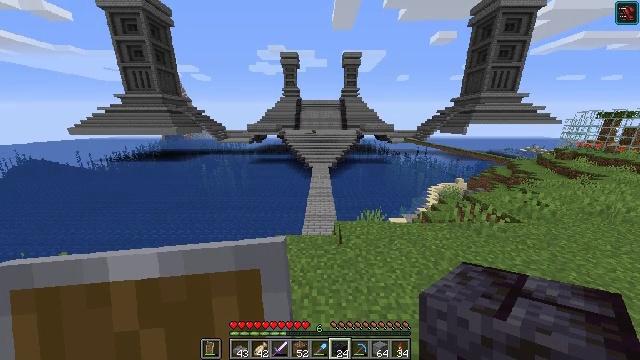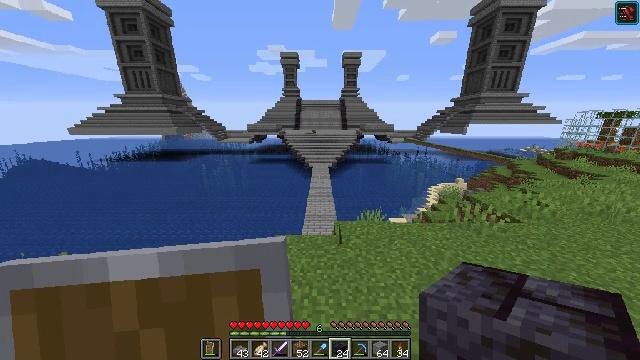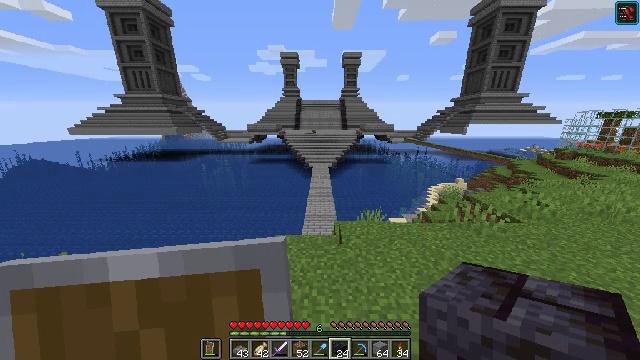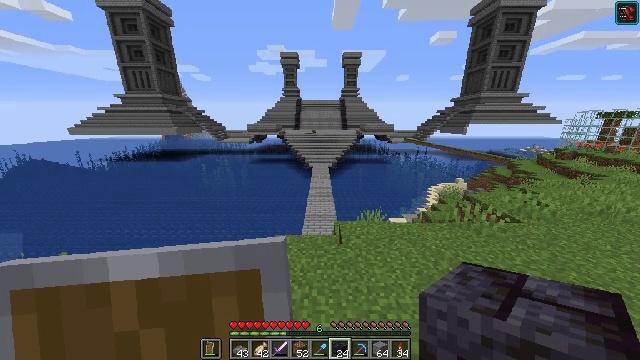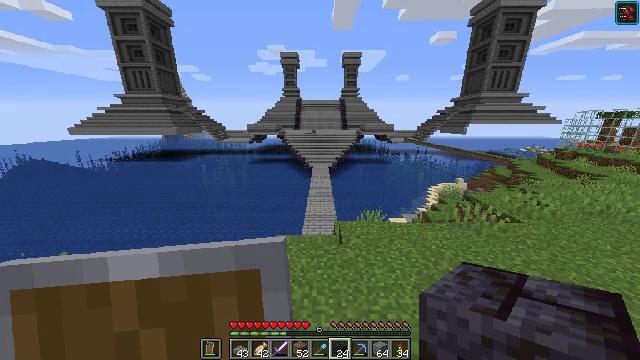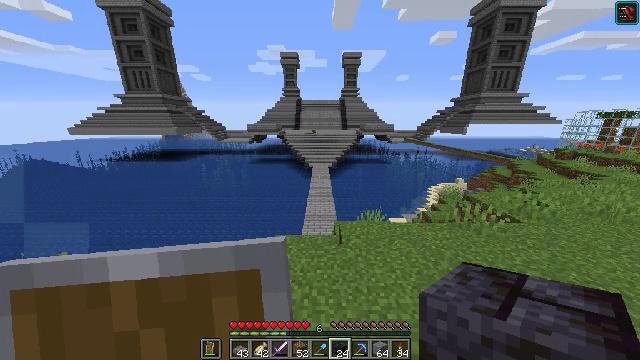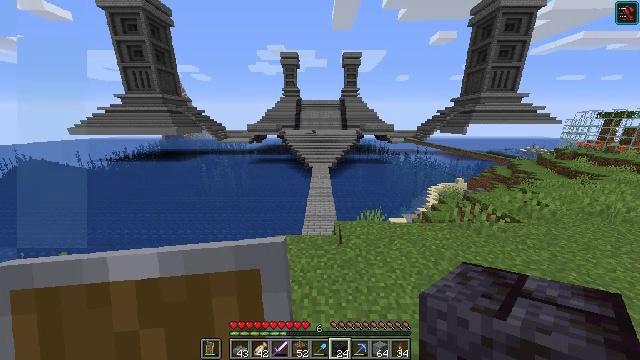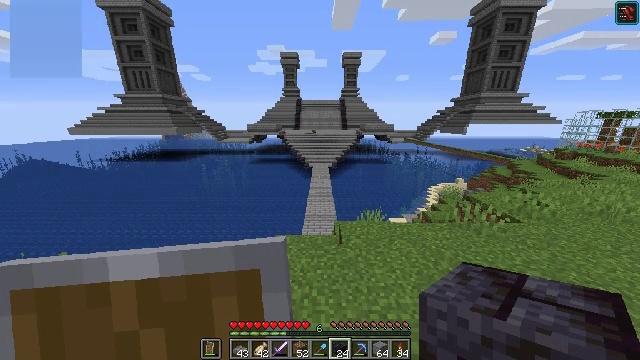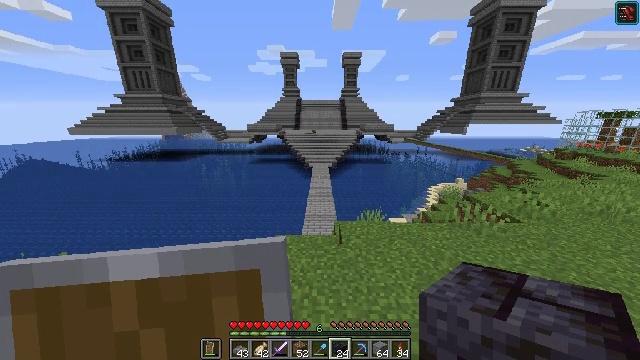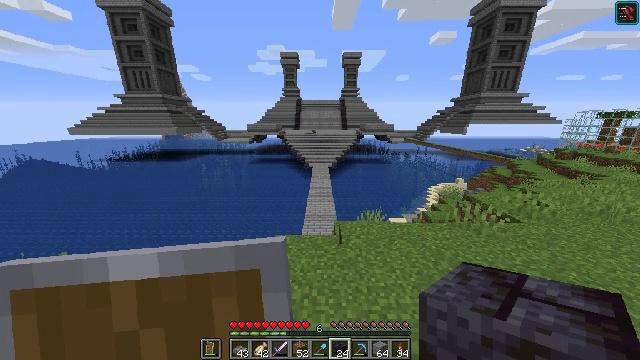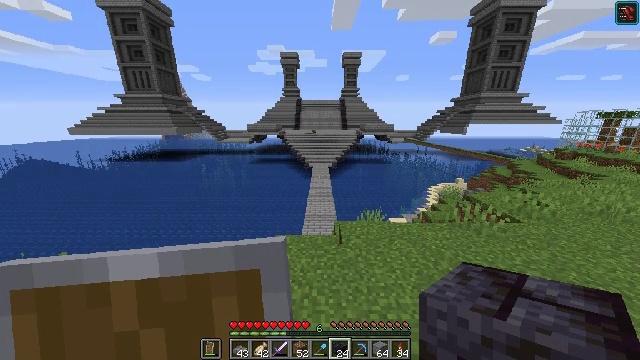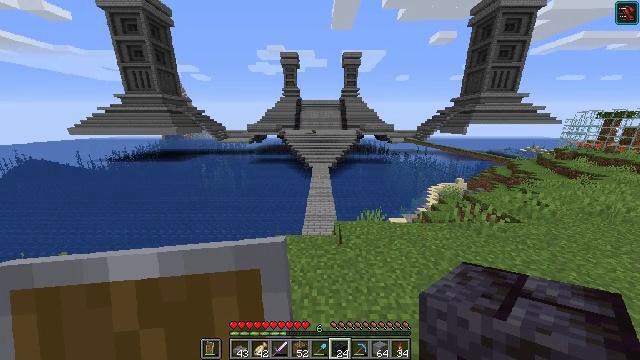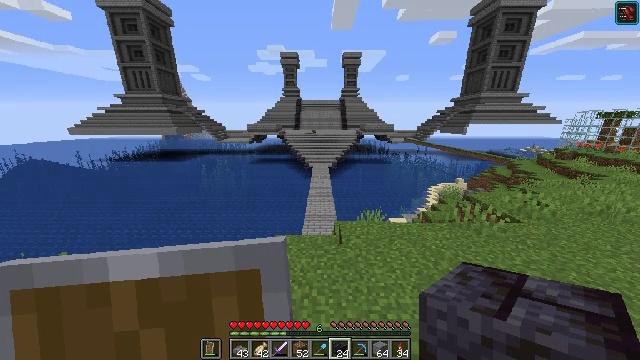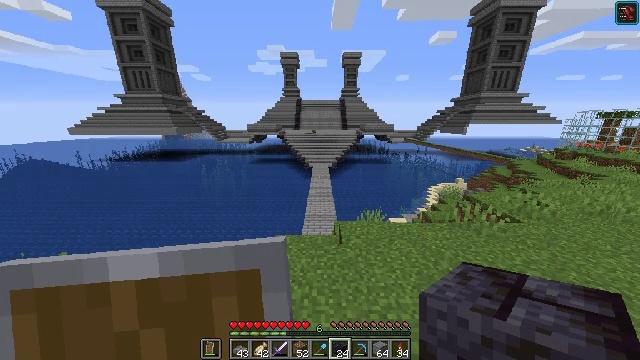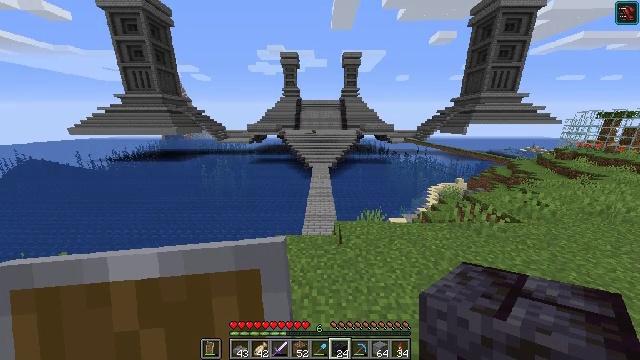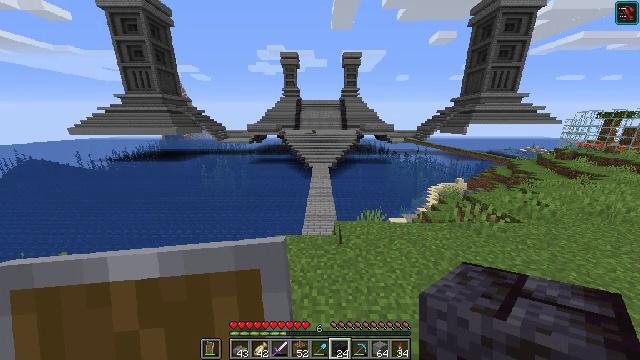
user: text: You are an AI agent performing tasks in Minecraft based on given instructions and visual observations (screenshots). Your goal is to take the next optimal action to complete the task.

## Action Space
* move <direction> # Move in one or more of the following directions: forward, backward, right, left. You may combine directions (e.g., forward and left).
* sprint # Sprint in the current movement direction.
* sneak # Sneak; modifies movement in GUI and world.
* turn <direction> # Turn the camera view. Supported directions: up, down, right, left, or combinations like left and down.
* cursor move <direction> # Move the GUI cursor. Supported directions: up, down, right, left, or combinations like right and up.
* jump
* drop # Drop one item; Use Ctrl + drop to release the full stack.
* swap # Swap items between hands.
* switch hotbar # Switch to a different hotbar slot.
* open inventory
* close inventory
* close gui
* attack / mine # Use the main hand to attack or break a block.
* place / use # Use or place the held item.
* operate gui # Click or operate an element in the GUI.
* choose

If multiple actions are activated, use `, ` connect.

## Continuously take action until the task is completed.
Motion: motion action
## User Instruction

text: Form a stone slab with the crafting table.
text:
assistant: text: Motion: no_op
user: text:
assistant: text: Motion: no_op
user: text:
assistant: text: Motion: no_op
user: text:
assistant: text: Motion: no_op
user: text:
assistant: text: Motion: no_op
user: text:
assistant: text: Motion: no_op
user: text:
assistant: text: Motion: no_op
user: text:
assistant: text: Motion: no_op
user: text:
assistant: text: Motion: no_op
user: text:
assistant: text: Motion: no_op
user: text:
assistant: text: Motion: no_op
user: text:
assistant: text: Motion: no_op
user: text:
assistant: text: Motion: no_op
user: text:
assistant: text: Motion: no_op
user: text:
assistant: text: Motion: no_op
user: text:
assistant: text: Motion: no_op
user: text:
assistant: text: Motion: no_op
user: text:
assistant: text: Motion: no_op
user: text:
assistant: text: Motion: no_op
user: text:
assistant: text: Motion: no_op
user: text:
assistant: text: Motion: no_op
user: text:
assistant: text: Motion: no_op
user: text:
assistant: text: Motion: no_op
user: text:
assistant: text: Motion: no_op
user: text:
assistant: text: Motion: no_op
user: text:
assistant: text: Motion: no_op
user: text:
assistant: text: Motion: no_op
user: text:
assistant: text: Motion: no_op
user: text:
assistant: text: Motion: no_op
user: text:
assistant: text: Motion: no_op